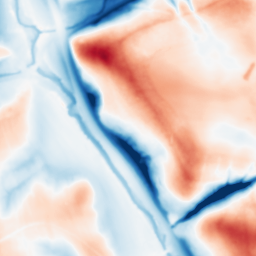
Category: multiscale
Decomposition family: dog
Decomposition parameters: sigma_low: 1
sigma_high: 20
Upsampling method: cubic_catmull_rom
Upsampling parameters: scale: 8
Upsampling scale: 8